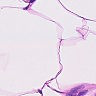
Metastatic tissue present: no